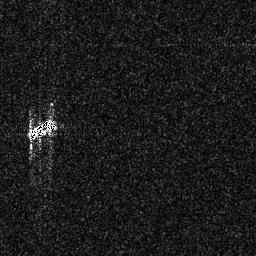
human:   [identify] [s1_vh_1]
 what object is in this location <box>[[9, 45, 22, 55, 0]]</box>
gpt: <ref>1 medium ship at the left</ref>